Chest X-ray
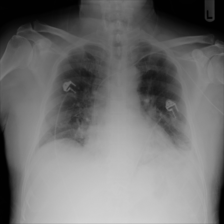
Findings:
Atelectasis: negative
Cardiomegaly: negative
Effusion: negative
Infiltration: negative
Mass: negative
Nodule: negative
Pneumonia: negative
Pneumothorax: negative
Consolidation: negative
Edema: negative
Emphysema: negative
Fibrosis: negative
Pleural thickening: negative
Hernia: negative